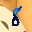
Label: 8